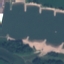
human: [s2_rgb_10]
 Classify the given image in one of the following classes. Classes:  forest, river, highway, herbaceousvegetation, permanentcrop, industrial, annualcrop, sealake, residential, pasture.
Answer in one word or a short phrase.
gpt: River